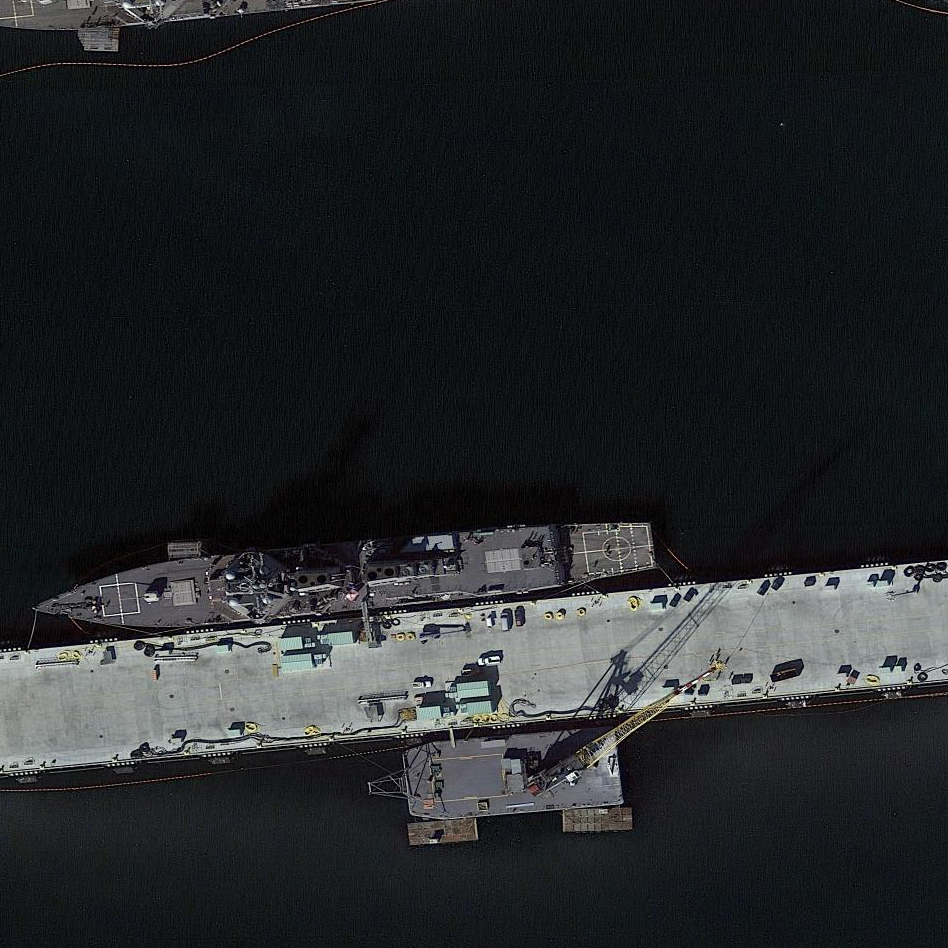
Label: Arleigh_Burke-class_destroyer